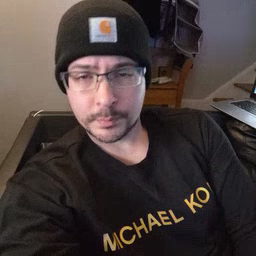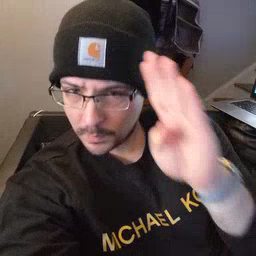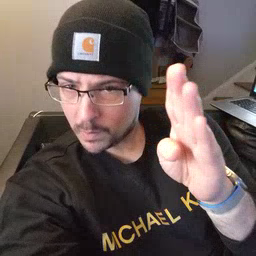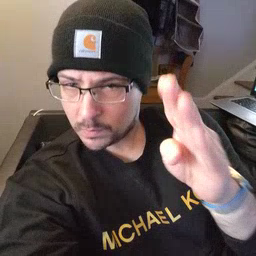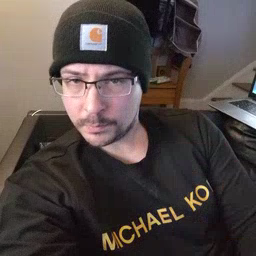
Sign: hello